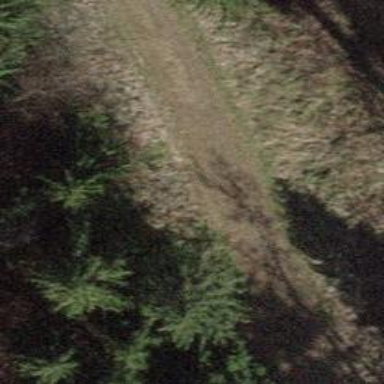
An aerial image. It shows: Track with grade 4 tracktype.